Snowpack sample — Buffalo Mountain, Silverthorne, Colorado, USA (1/25/25, 10:11 AM MST)
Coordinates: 39.6222, -106.1139
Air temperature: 22 °F
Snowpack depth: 110 cm
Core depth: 10 cm
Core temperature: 46.4 °F
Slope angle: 12°, slope face: 102°
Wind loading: high
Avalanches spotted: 0
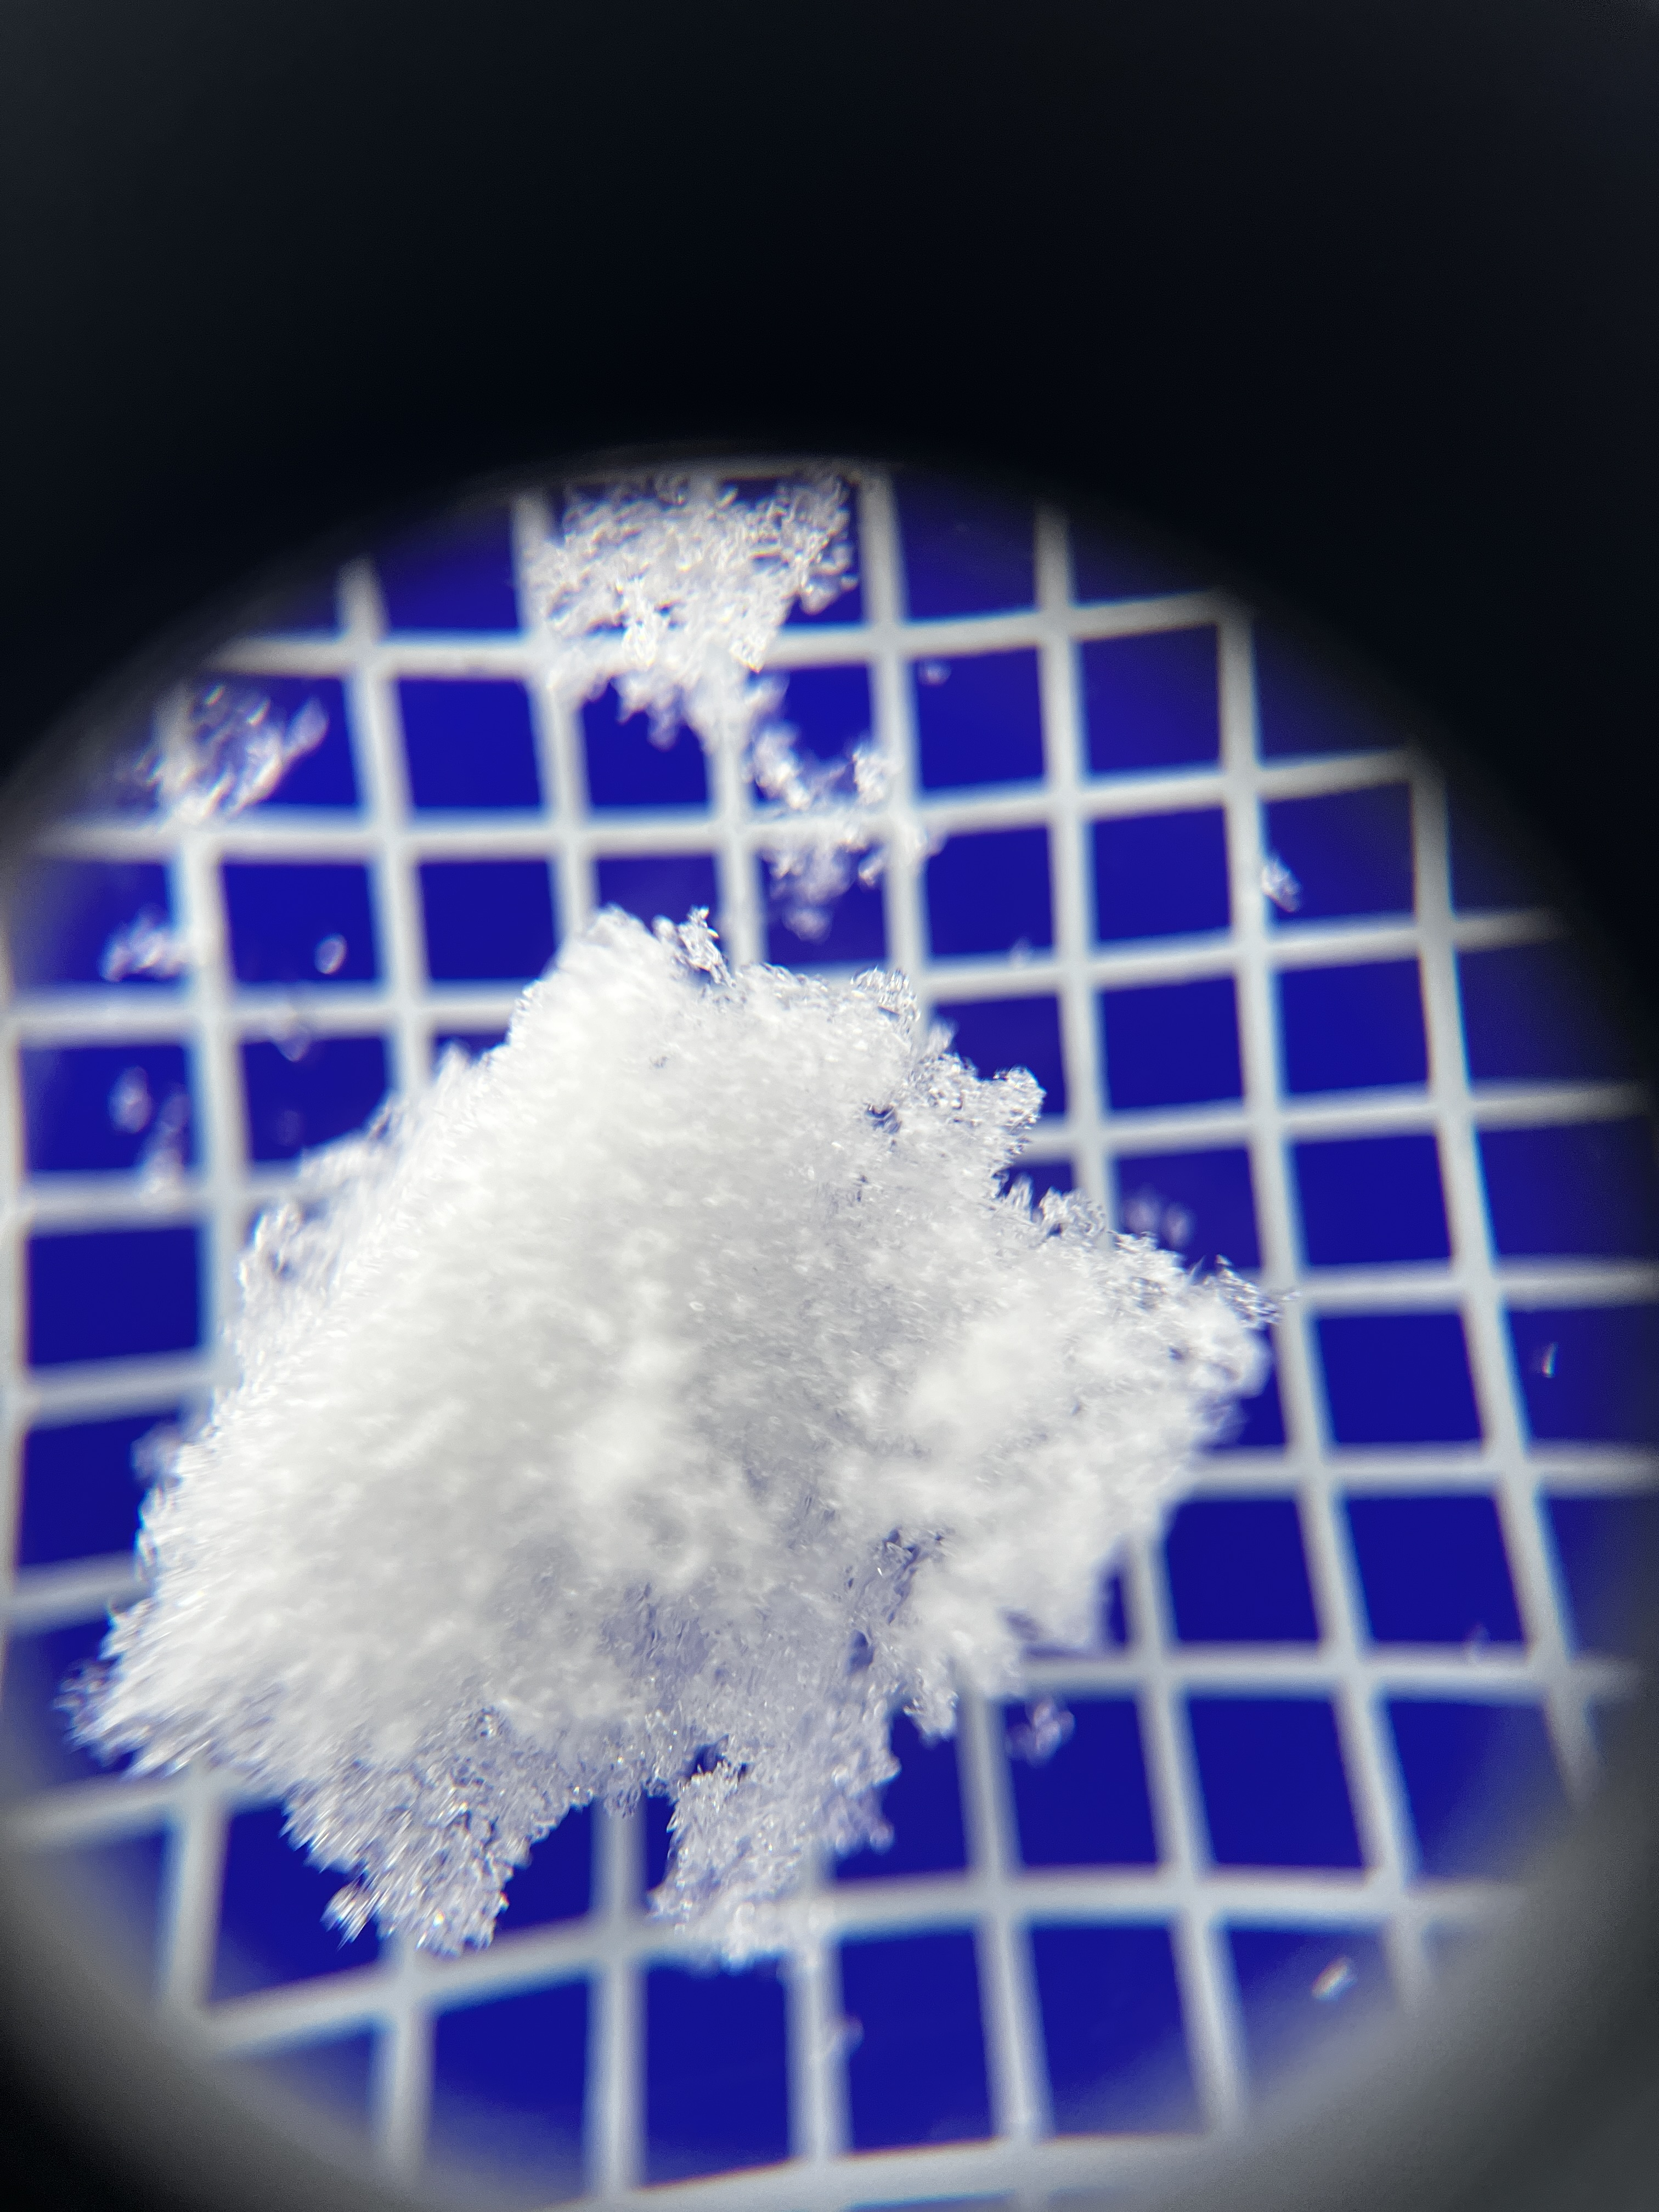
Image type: magnified_profile
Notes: No avalanches nearby, collected on the outskirts of a fire break 15 meters from the treeline, on way to Buffalo and Red Mountain